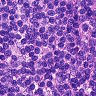
Metastatic tissue present: no